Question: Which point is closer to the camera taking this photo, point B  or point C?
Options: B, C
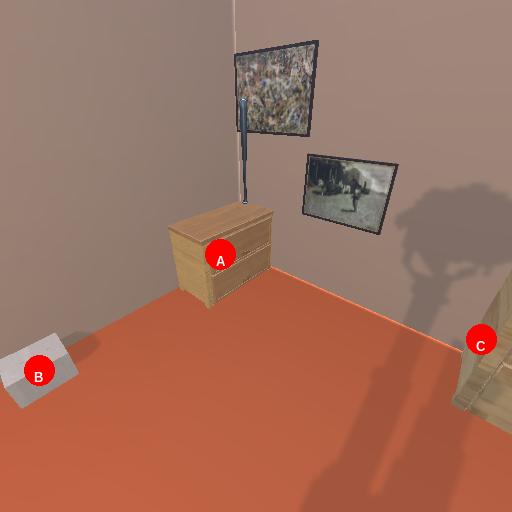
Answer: B